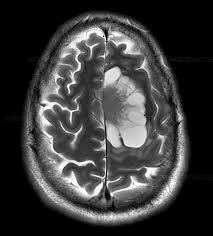
Label: meningioma